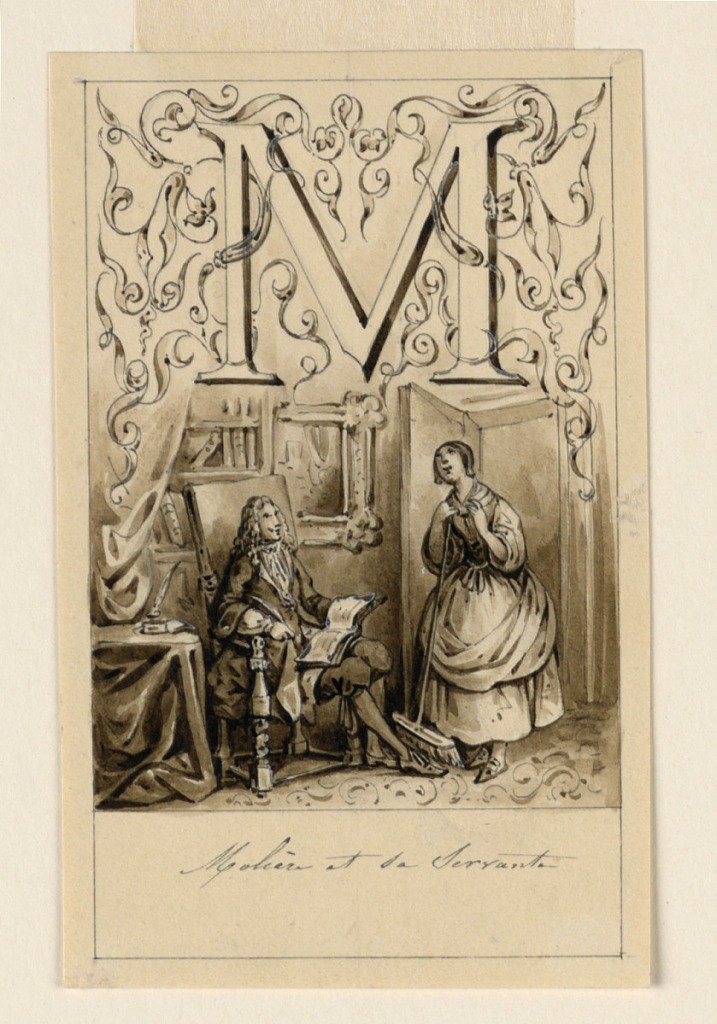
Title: Design for the Letter M of a Pictoral Alphabet: Molière
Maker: Victor Vincent Adam, French, 1801 – 1866
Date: ca. 1830
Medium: Graphite, pen and bistre ink, brush and ink wash, with white heightening on cream paper
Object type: Drawing
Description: Letter above, flanked by intertwining rinceau. Molière is seen asking the advice of his maid servant who holds a broom.